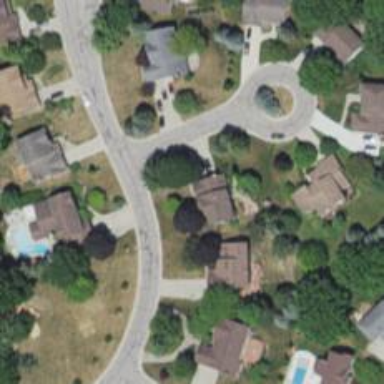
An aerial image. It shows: Neighborhood.